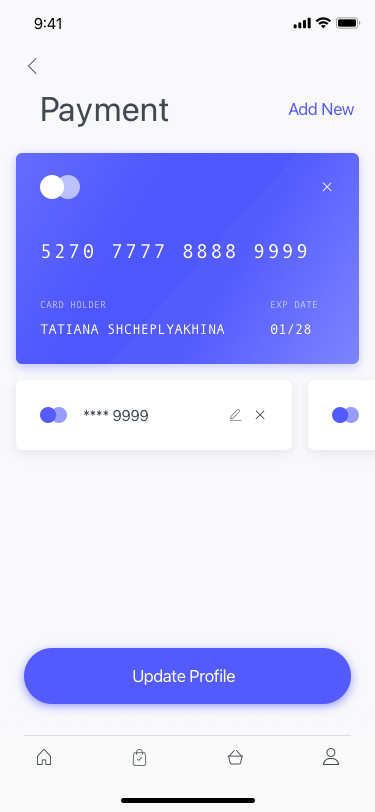
Text in this UI design:
Update Profile
**** 9999
EXP DATE
01/28
Card Holder
Tatiana Shcheplyakhina
5270 7777 8888 9999
Payment
Add New